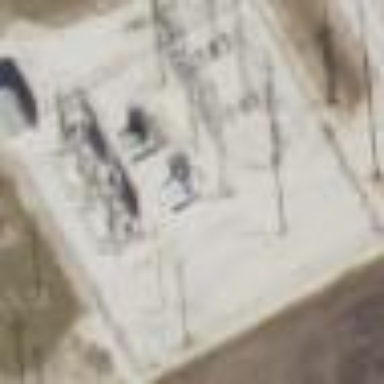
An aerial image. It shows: Distribution power substation secured by fence.